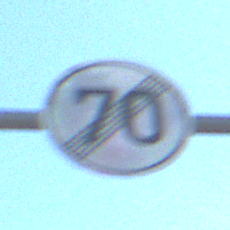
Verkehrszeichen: EndeGeschwindigkeit70
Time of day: MorningAfternoon
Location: Outdoor (Nature)
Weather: PartlyCloudy
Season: NotSpecified
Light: Natural